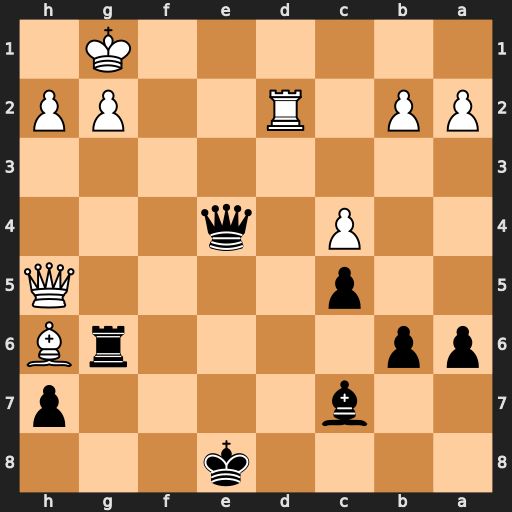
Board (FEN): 4k3/2b4p/pp4rB/2p4Q/2P1q3/8/PP1R2PP/6K1
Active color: b
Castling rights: -
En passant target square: -
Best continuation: Qe1#